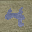
Label: 4